Question: How can I fix the position of the SignIn button to the right of the header even when the browser size changes. The SignIn button is inside a '<div>' I am using jQuery mobile 1.4.

I have looked at all the answers but couldn't solve the problem.
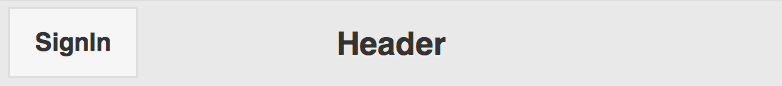
Answer: You don't need to put the button in a DIV, just give it a class of '"ui-btn-right"'. See demo here: <URL>
If you really want it inside a DIV, use the same class on the button and set the DIV to '"display: inline"'. Here is a demo of that: <URL>